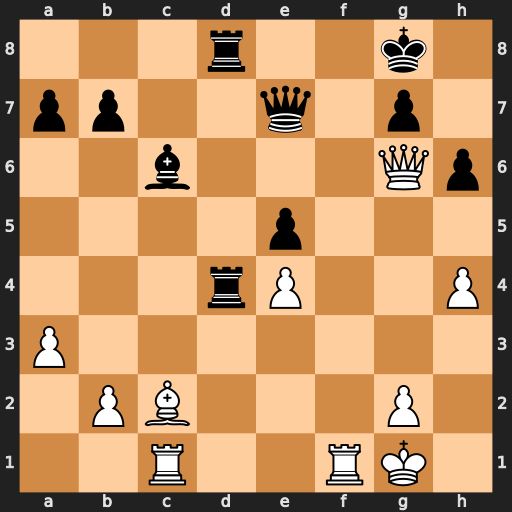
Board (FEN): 3r2k1/pp2q1p1/2b3Qp/4p3/3rP2P/P7/1PB3P1/2R2RK1
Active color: w
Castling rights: -
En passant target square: -
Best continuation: Bb3+ Kh8 Rf7